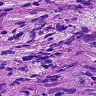
Metastatic tissue present: yes